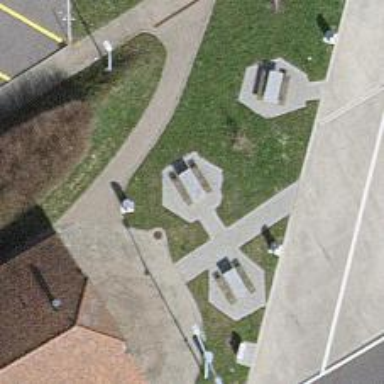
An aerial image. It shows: Picnic table located in leisure land area.